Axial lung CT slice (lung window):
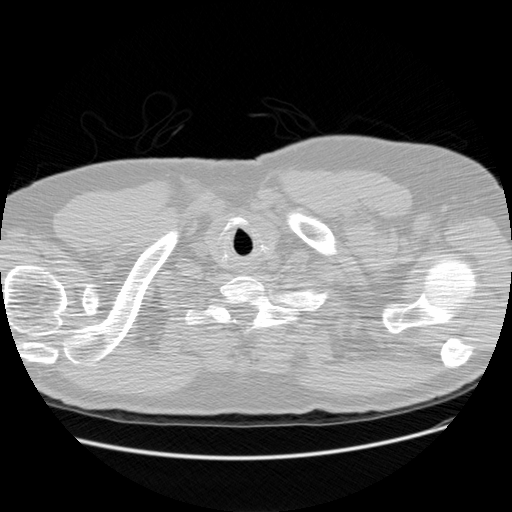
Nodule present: no